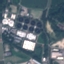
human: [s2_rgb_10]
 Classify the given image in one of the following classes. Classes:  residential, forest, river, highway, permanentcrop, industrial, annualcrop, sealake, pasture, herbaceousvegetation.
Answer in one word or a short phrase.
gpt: Industrial